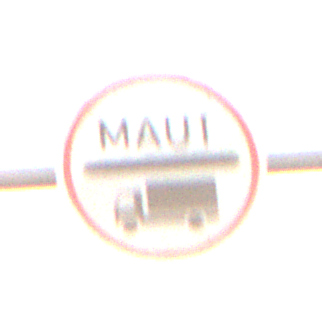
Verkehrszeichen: Mautpflicht
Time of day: SunriseSunset
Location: Outdoor (Nature)
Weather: PartlyCloudy
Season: NotSpecified
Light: Natural